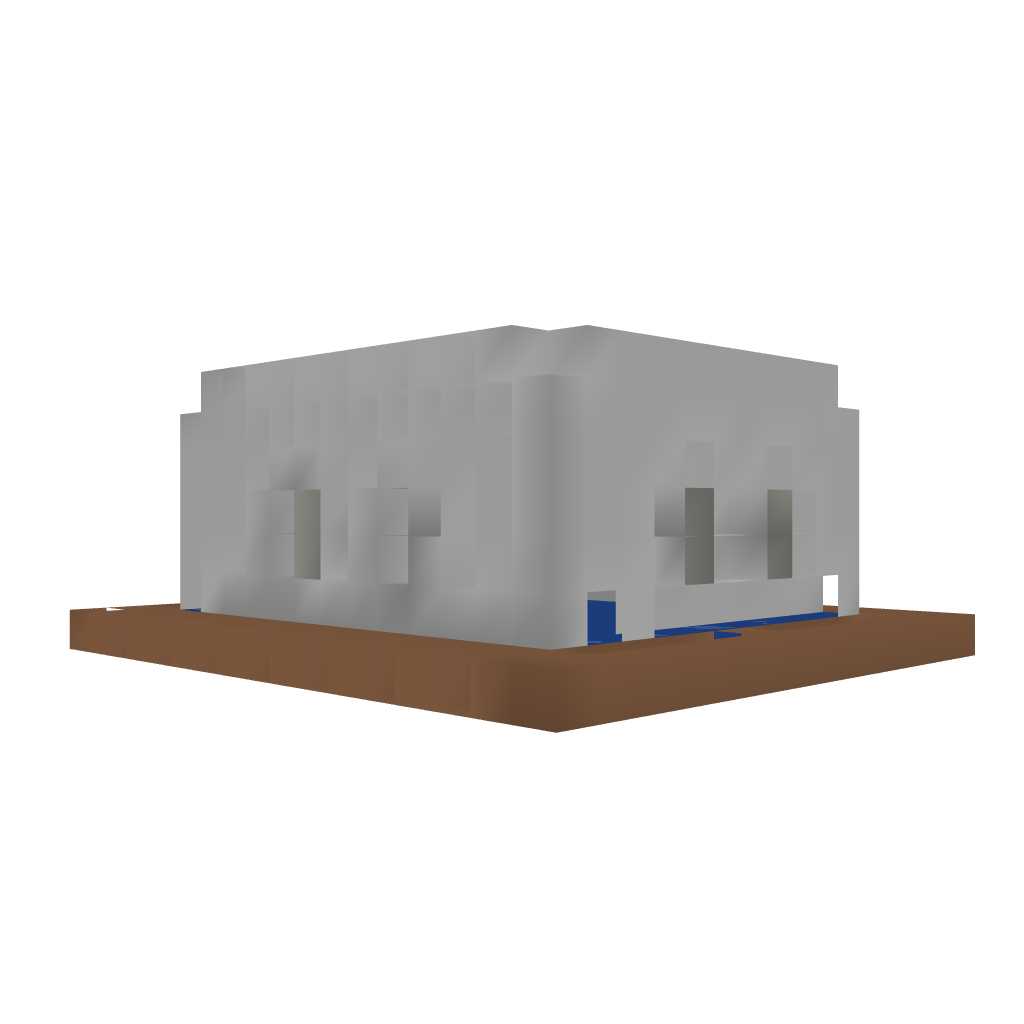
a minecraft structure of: Little Water House